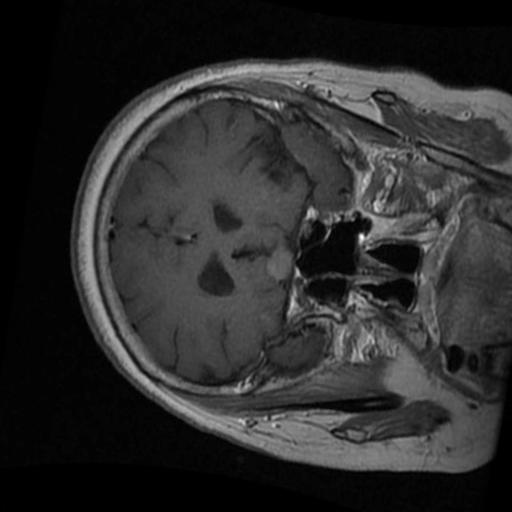
Label: brain_tumor